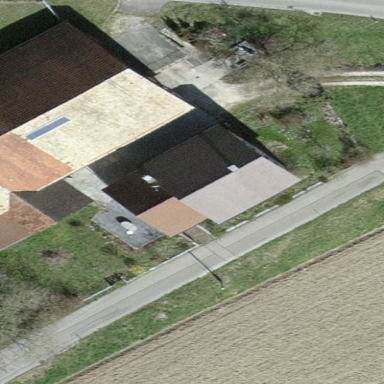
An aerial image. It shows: Building with tiled roof.